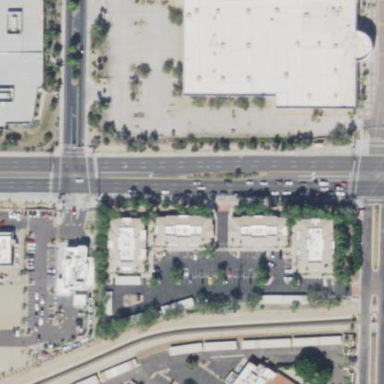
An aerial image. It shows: Commercial area.